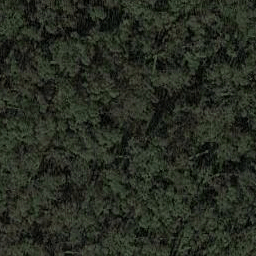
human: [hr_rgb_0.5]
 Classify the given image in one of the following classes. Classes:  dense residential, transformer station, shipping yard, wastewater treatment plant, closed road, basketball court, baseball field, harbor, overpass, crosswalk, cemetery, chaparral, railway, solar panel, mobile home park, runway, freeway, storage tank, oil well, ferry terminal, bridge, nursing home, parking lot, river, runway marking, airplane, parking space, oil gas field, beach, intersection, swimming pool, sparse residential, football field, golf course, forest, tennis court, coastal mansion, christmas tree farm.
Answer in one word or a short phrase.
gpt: forest